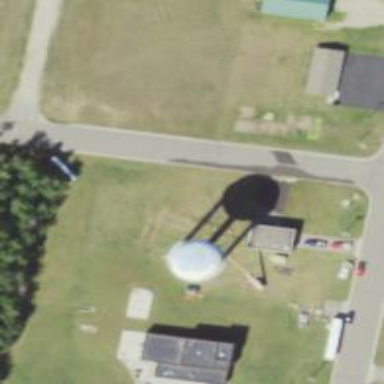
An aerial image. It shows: Water tower that is man-made.